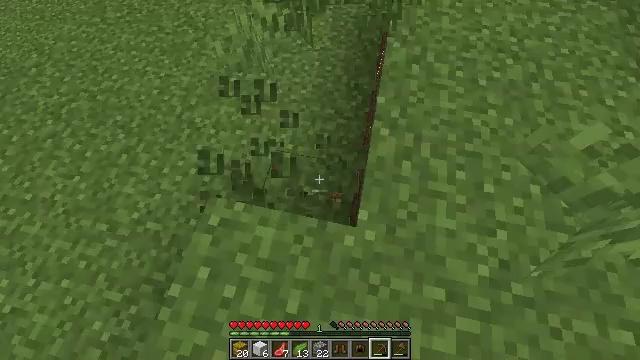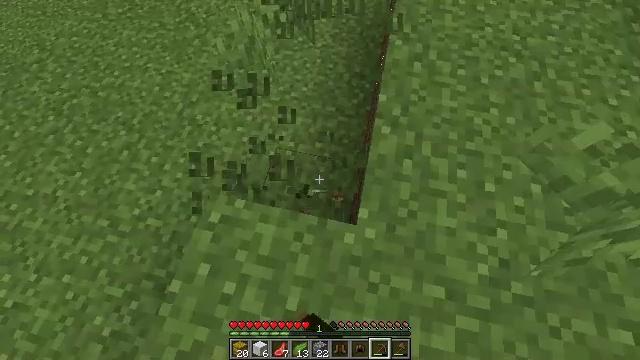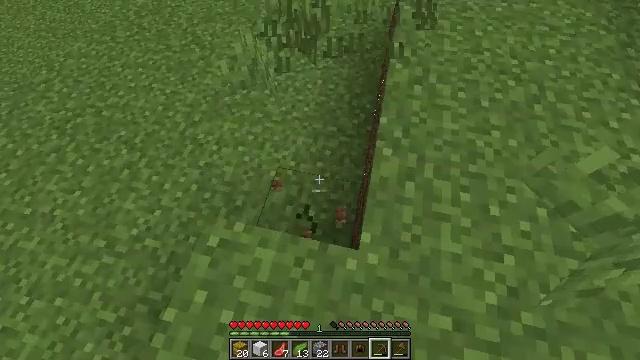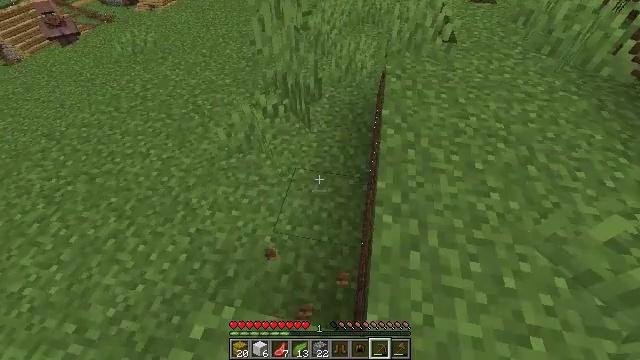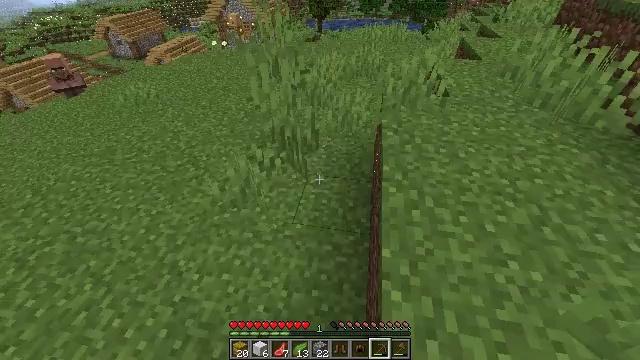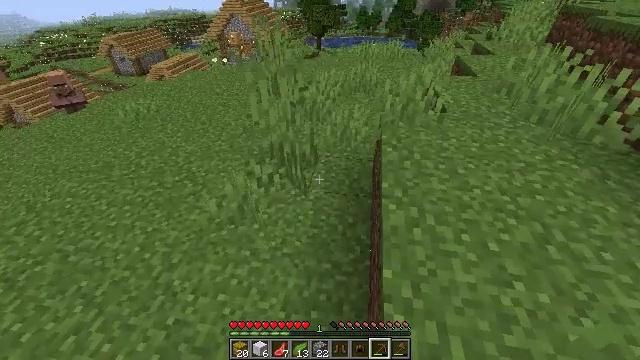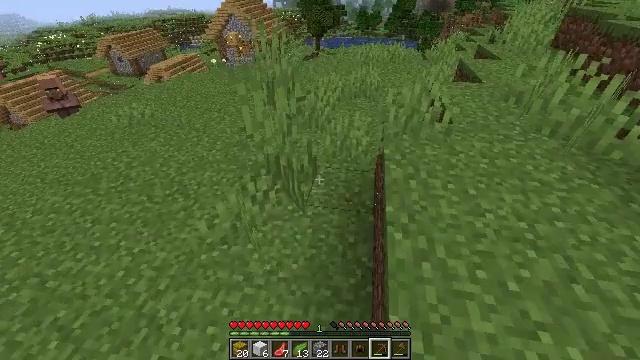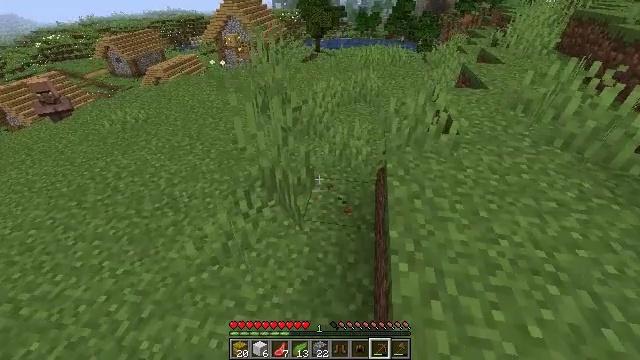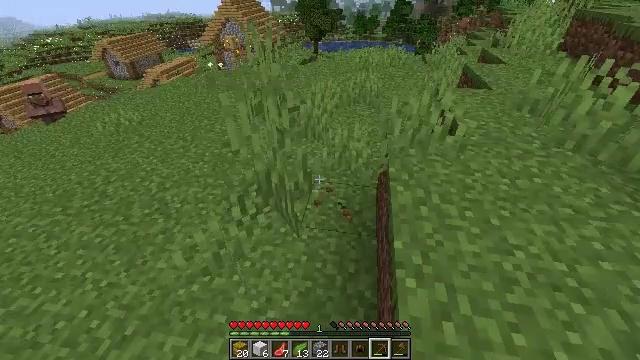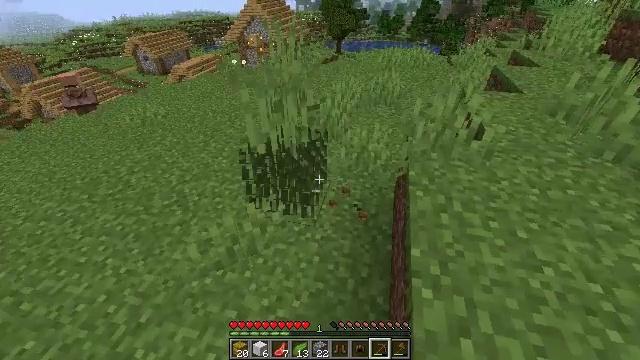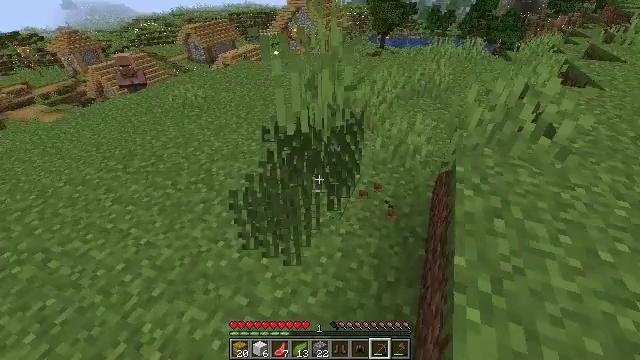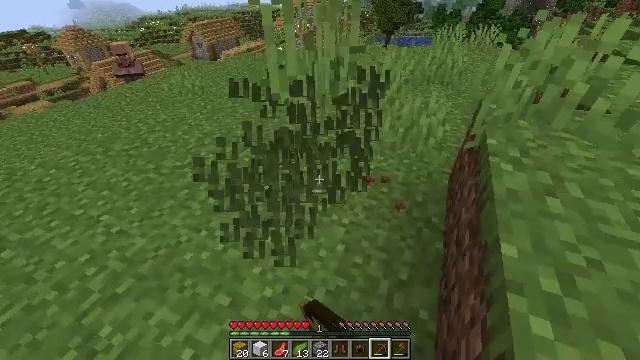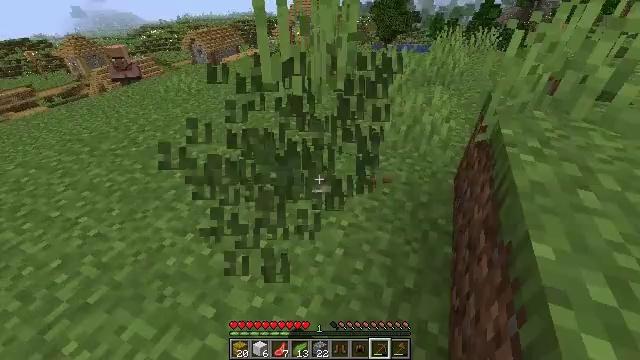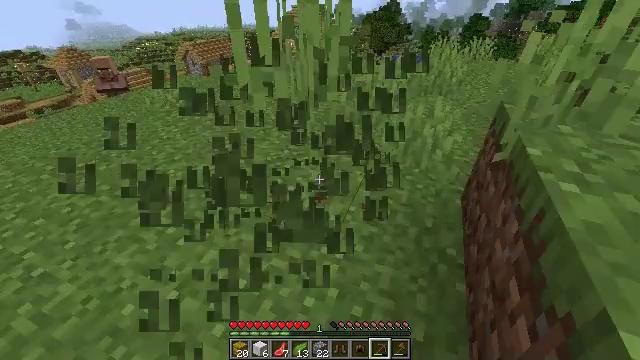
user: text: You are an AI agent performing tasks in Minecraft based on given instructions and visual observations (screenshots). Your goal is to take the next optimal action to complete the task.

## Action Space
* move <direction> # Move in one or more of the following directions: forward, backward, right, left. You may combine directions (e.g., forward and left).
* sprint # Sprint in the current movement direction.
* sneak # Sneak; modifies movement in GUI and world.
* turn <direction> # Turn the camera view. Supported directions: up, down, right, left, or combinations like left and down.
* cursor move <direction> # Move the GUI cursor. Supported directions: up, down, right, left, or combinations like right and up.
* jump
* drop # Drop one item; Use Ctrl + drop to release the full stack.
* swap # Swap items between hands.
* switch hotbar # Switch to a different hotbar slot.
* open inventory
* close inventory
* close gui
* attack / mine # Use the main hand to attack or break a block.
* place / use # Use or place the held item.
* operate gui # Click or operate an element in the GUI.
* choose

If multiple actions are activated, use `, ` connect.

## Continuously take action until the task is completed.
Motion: motion action
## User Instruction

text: Harvest tall grass for seeds.
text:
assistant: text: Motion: attack / mine
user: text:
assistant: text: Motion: move forward, turn up, attack / mine
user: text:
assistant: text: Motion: move forward, turn right and up
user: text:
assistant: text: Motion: move forward, turn up
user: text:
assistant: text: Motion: move forward, turn up
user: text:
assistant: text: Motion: move forward, attack / mine
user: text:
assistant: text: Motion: move forward, attack / mine
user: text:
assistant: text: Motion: move forward, attack / mine
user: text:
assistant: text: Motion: move forward, turn left, attack / mine
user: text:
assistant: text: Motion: move forward, turn left and down, attack / mine
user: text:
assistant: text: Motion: move forward, attack / mine
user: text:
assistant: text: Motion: move forward, turn up, attack / mine
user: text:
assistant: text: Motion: move forward, turn right and up
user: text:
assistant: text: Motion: turn right, attack / mine